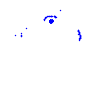
Particle: pion